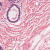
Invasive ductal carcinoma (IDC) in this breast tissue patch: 0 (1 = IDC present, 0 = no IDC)